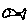
Label: fish